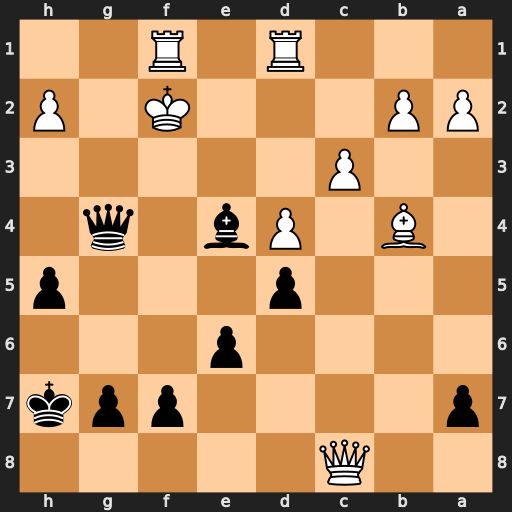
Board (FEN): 2Q5/p4ppk/4p3/3p3p/1B1Pb1q1/2P5/PP3K1P/3R1R2
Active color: b
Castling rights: -
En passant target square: -
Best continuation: Qf3+ Ke1 Qe3#